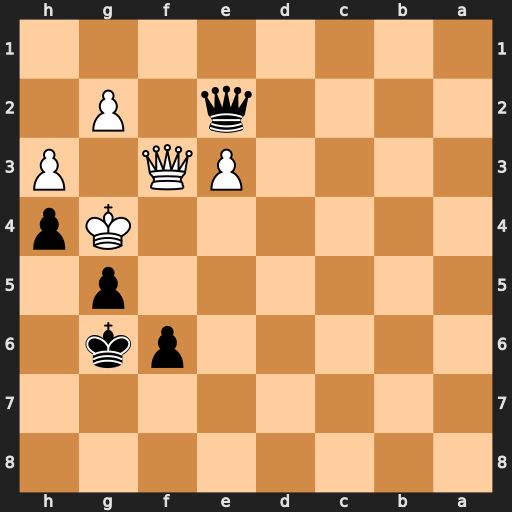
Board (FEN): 8/8/5pk1/6p1/6Kp/4PQ1P/4q1P1/8
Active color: b
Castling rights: -
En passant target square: -
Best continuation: f5#